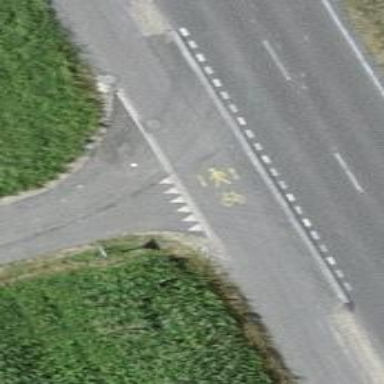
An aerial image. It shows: Unmarked crossing on the road.